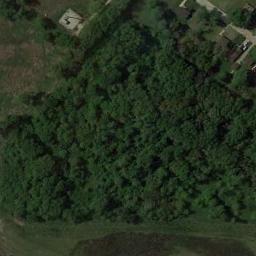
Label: forest